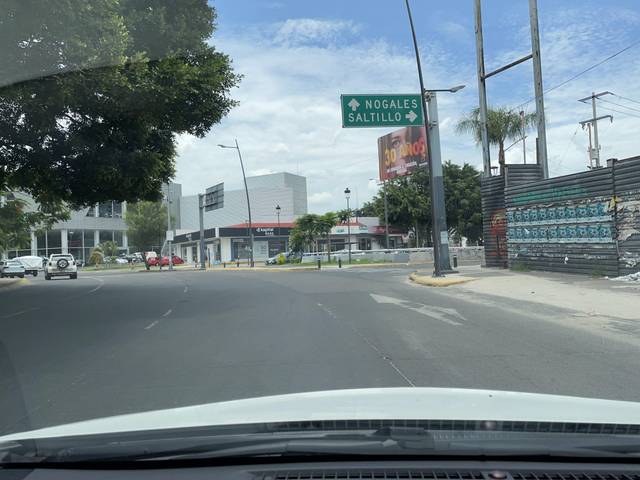
Region: Mexico
Coordinates: 20.667, -103.392